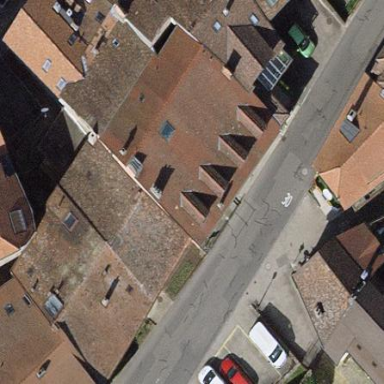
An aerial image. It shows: Simple and straightforward house.